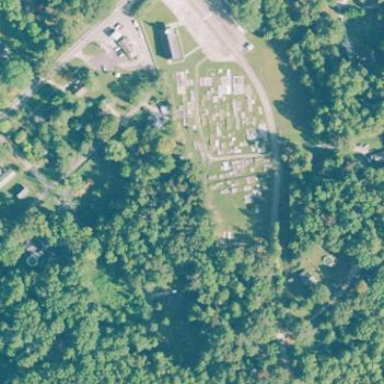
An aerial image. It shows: Cemetery.